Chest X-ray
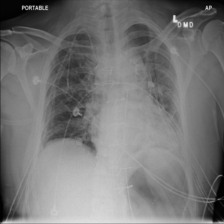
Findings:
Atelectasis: positive
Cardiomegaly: negative
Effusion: negative
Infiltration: positive
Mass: negative
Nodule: negative
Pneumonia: negative
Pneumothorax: negative
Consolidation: negative
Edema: negative
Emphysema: negative
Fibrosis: negative
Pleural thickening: negative
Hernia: negative